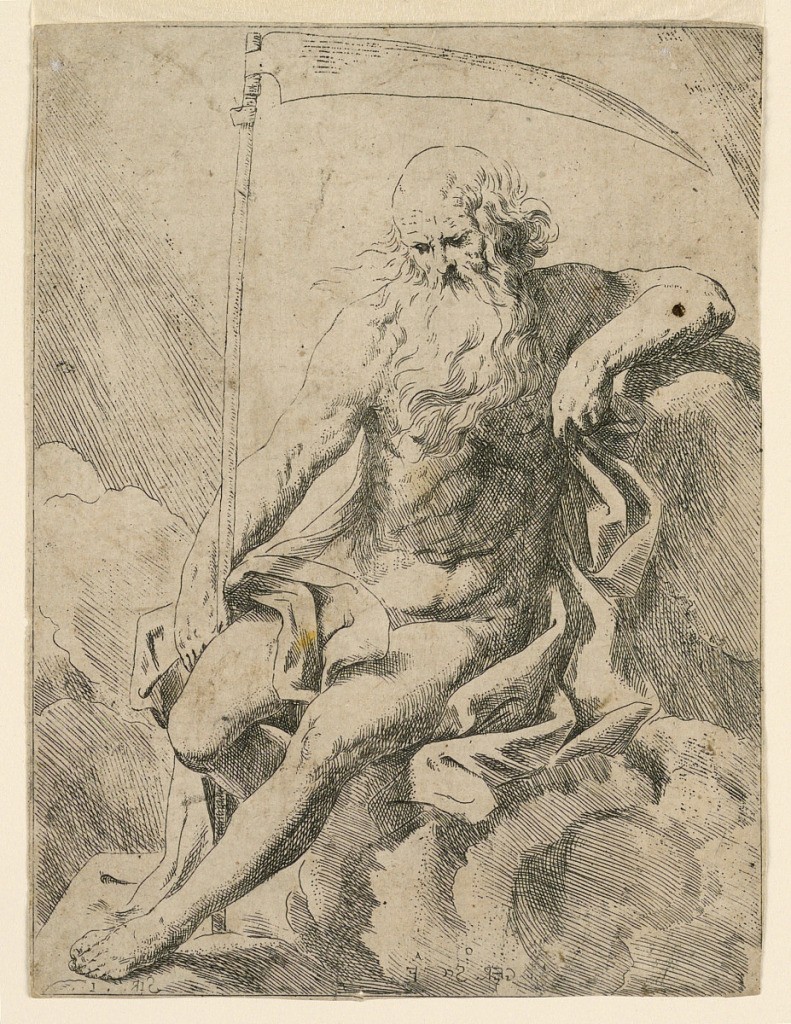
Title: Saturn
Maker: Girolamo Scarselli, Italian, active c. 1670
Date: ca. 1670
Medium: Black ink on paper
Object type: Print
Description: Vertical etching of Saturn, shown nude with a long beard and carrying  a scythe, is seated on a cloud, facing half-left.